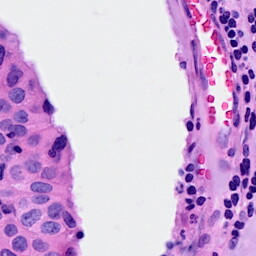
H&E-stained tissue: Breast